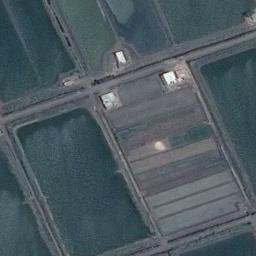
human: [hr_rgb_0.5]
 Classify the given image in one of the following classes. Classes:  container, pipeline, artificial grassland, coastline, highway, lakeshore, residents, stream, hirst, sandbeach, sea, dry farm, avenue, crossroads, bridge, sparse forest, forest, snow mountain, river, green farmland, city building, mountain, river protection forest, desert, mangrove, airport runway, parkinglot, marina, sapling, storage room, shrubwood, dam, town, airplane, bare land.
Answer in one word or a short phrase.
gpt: green farmland